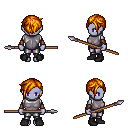
a pixel art fantasy rpg character, female body template, dark elf, purple skin, steel chest armor, metal pants, dark blonde pixie cut hairstyle, leather bracers, black shoes, spear, four views (front, back, left, right), 2x2 character sprite sheet, small pixel art, hard edges, no anti-aliasing